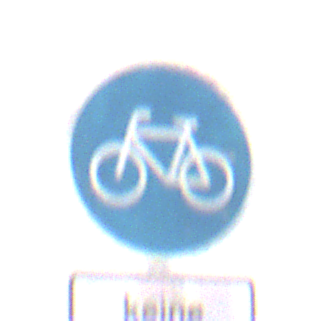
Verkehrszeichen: Radweg
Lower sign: HinweisDurchVerbaleAngabe4
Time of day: Midday
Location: Outdoor (RoadRail)
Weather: Overcast
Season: NotSpecified
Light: Natural